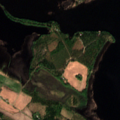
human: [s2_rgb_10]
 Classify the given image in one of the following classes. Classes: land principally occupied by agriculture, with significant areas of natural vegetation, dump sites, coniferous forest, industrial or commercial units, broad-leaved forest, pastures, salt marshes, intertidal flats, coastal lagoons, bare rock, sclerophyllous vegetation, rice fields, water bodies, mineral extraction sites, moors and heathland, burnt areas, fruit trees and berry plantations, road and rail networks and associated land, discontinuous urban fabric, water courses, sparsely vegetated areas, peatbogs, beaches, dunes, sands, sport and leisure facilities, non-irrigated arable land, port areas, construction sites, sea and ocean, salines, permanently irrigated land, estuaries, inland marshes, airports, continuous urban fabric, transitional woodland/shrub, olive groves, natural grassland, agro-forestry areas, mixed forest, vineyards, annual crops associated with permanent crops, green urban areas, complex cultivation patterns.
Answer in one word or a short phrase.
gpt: land principally occupied by agriculture, with significant areas of natural vegetation, mixed forest, transitional woodland/shrub, water bodies